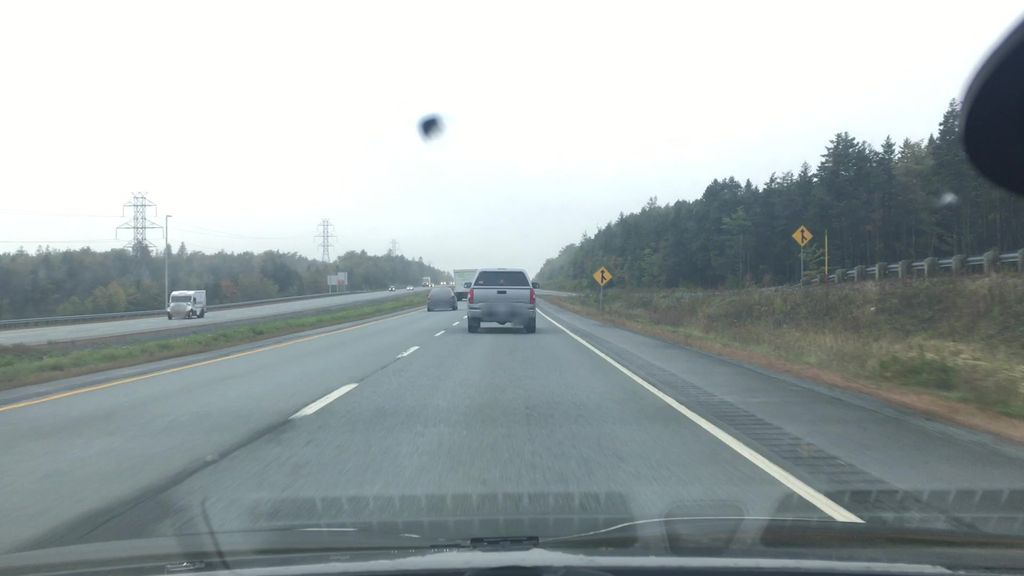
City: halifax